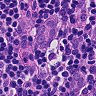
Metastatic tissue present: yes